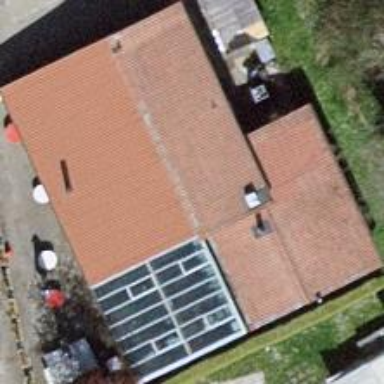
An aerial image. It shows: Restaurant in building.